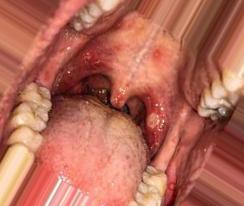
Condition: Mouth Ulcer